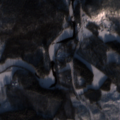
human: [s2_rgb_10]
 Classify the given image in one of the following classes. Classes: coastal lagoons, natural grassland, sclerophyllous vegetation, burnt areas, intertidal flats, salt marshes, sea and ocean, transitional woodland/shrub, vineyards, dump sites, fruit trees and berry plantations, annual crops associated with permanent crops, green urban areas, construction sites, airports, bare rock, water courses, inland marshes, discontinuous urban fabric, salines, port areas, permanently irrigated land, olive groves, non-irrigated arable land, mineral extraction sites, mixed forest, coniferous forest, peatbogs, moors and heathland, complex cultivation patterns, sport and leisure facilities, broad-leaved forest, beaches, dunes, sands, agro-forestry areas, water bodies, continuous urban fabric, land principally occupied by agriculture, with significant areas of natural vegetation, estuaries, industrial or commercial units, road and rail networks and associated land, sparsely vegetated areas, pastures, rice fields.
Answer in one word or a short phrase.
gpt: coniferous forest, mixed forest, transitional woodland/shrub